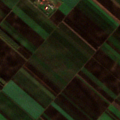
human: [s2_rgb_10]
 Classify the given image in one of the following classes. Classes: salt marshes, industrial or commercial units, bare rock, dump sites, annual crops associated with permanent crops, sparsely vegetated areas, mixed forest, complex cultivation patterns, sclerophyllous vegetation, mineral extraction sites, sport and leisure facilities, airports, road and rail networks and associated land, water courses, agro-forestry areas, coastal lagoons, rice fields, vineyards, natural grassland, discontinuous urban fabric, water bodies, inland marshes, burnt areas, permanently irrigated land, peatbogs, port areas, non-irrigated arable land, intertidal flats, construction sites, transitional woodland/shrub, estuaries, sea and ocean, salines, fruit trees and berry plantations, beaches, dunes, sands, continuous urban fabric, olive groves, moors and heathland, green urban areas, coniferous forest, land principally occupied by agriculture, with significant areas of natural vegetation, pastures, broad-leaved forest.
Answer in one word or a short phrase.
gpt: non-irrigated arable land